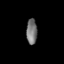
Tissue: lung
Cell type: Epithelial cells
Senescence score: 0.1696
Nuclear area (px): 270
Mean DAPI intensity: 116.193